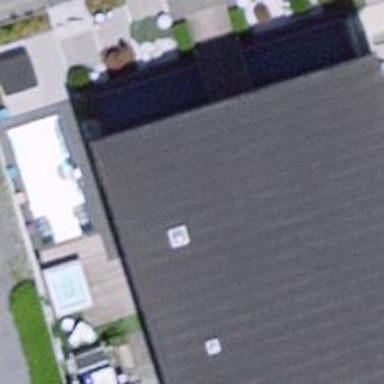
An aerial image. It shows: Swimming pool shop.